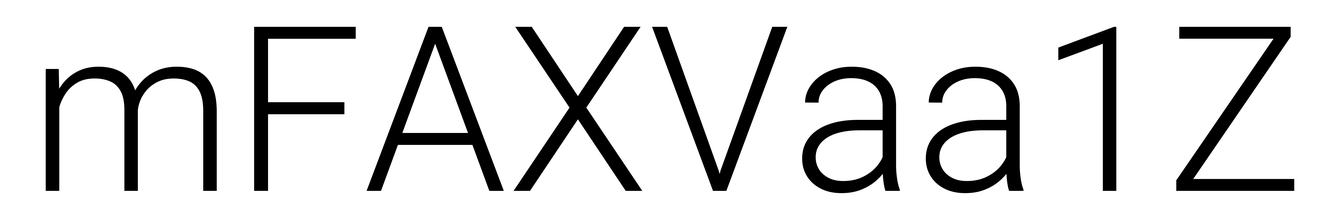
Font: Roboto_Light